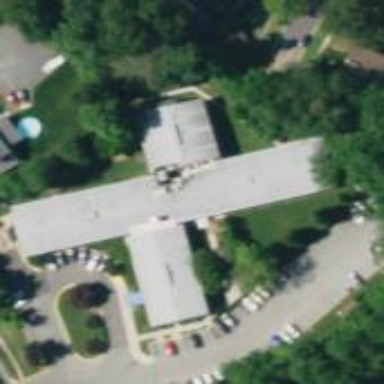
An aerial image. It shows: Residential building serving as nursing home.